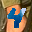
Label: 4